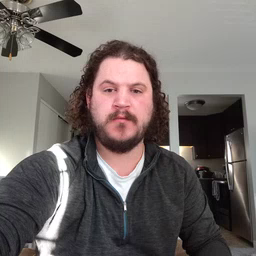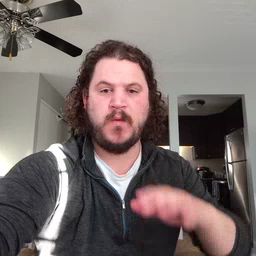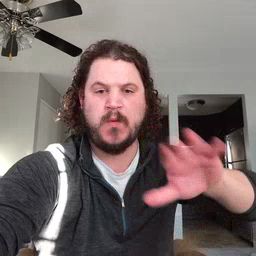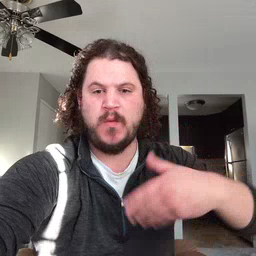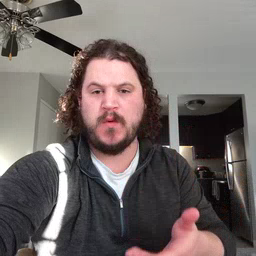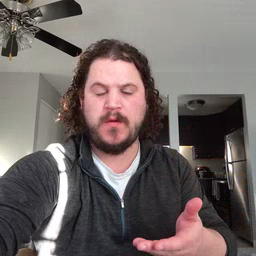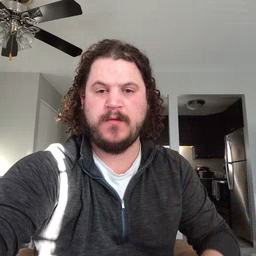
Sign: all